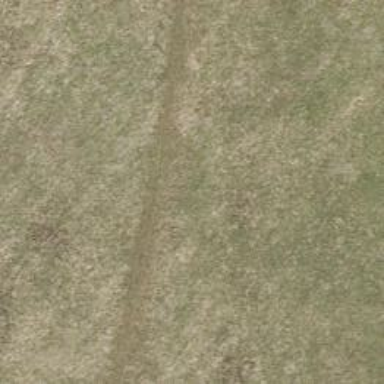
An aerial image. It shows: Path covered in grass.